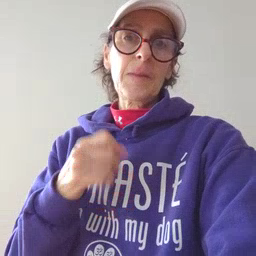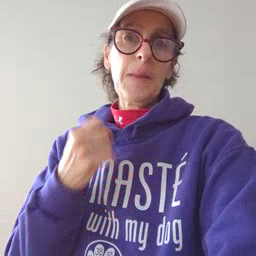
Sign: for